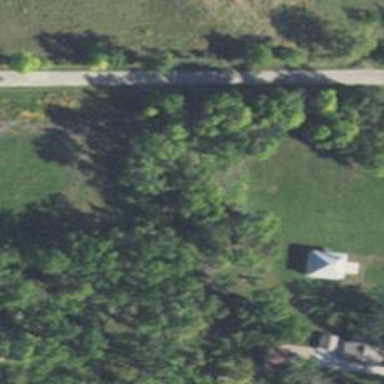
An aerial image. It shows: Path.